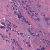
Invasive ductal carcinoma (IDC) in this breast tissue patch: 1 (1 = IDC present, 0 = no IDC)